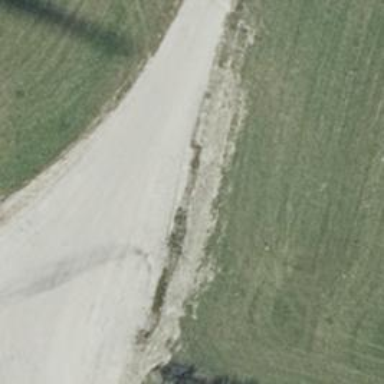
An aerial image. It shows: Dirt track with grade2 quality.